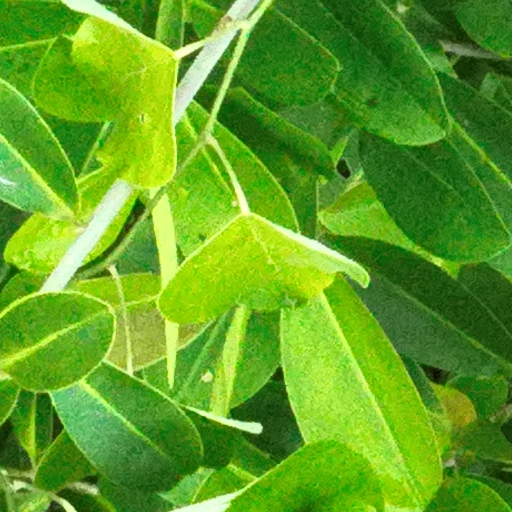
Species: Ficus yoponensis
GBIF accepted scientific name: Ficus yoponensis
Crown area (m\u00b2): 112.205